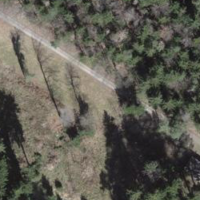
EUNIS habitat code: 44
Species observed at this site:
Oxalis acetosella
Lysimachia nummularia
Cephalanthera longifolia
Colchicum autumnale